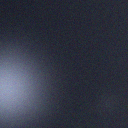
Screen state: off